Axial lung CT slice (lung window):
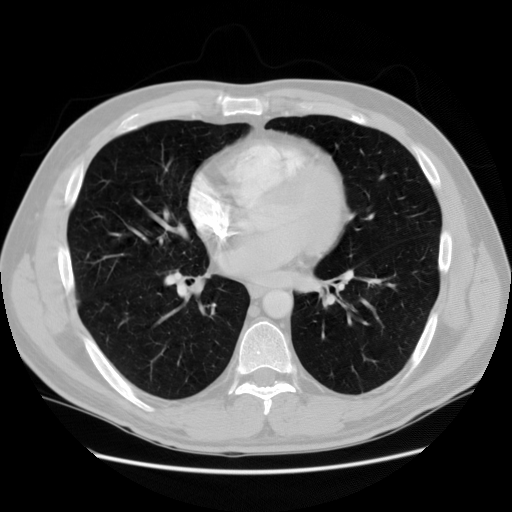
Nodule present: no